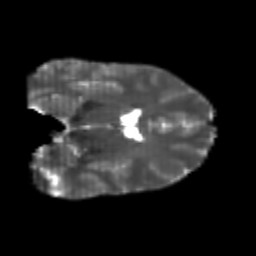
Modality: T2w
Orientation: coronal
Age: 24
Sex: female
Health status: healthy
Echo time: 0.074 s